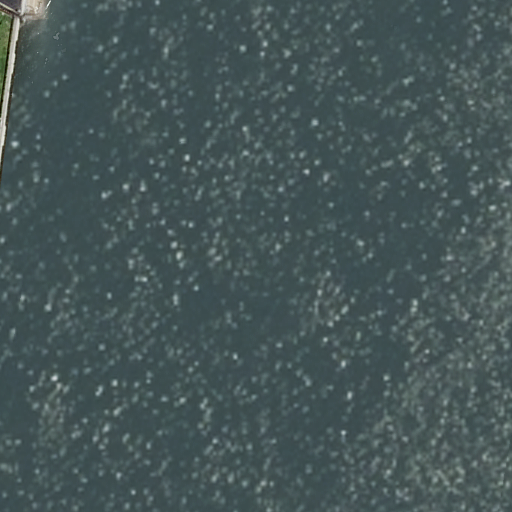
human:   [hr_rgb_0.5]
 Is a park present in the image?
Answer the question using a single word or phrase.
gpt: yes

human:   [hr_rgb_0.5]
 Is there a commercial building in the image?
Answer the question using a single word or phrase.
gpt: no

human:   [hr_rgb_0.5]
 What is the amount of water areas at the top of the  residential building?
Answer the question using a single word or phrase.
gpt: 0

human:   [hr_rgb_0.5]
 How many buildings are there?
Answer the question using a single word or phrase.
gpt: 1

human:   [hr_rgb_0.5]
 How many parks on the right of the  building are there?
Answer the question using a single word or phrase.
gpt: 0

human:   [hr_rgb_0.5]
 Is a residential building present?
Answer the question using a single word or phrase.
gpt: yes

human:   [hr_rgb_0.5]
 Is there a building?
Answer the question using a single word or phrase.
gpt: yes

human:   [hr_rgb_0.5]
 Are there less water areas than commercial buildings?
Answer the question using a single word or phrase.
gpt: no

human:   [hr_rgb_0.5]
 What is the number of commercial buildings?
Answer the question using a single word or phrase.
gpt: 0

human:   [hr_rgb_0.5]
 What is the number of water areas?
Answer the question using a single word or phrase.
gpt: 1

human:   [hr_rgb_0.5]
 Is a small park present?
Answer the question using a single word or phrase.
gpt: no

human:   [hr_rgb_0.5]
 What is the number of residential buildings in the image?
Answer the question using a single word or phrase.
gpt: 1

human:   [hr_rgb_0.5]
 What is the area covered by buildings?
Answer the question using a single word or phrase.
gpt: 7m2

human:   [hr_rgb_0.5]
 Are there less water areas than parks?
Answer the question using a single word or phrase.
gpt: no

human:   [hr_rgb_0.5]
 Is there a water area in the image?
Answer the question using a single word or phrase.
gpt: yes

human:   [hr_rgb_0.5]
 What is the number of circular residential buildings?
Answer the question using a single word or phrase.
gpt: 0

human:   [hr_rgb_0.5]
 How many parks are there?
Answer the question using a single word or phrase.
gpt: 1

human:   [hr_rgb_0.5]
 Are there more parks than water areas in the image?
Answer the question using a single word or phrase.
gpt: no

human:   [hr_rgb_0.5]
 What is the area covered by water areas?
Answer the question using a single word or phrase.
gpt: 10518m2

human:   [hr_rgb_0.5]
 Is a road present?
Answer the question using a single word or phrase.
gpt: no

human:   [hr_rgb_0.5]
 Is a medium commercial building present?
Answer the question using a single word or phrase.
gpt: no

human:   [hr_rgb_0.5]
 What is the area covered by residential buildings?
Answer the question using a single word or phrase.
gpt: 7m2

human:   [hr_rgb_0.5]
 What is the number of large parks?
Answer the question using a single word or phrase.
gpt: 1

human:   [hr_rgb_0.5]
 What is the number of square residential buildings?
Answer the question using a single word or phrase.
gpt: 0

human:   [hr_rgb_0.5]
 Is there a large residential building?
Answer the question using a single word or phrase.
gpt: no

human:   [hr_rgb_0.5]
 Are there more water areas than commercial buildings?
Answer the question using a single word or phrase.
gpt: yes

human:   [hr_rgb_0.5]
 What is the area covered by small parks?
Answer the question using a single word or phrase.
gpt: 0m2

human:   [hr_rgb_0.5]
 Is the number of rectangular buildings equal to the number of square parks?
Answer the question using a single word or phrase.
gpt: no

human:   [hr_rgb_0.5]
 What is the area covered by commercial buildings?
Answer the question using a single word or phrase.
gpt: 0m2

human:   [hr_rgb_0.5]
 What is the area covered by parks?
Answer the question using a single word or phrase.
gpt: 8197m2

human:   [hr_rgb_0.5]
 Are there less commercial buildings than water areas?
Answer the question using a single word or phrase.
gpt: yes

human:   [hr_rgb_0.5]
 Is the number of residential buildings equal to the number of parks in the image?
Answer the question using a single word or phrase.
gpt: yes

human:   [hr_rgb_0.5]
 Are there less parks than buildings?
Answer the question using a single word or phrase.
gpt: no

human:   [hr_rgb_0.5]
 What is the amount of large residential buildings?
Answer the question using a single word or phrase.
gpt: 0

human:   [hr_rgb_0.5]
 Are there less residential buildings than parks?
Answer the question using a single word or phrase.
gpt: no

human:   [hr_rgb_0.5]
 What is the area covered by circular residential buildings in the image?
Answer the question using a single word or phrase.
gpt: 0m2

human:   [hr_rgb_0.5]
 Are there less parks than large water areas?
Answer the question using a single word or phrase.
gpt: no

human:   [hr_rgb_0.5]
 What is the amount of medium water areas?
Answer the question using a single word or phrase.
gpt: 0

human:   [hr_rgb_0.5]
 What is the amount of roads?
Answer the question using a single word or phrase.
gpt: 0

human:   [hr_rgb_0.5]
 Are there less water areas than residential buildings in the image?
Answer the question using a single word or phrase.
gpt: no

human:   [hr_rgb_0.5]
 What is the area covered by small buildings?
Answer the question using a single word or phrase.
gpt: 7m2

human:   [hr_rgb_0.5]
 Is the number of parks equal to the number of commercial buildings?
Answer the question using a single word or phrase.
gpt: no

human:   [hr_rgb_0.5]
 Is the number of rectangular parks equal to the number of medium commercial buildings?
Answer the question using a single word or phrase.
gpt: yes

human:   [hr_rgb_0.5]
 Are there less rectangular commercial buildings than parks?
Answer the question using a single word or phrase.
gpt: yes

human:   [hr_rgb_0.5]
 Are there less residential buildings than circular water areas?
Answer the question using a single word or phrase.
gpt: no

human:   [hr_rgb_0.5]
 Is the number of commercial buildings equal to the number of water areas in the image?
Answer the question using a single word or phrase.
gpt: no

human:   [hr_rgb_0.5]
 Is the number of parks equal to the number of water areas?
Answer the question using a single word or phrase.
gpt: yes

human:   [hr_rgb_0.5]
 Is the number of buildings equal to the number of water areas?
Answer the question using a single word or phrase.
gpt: yes

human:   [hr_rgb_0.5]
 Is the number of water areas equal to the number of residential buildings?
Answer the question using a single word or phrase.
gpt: yes

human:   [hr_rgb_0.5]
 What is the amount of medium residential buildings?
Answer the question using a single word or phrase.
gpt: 0

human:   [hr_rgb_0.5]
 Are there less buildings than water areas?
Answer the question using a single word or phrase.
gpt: no

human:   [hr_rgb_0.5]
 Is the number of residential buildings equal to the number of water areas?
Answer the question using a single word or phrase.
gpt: yes

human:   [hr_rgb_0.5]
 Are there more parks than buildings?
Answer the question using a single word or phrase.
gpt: no

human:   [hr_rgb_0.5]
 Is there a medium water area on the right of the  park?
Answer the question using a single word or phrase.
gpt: no

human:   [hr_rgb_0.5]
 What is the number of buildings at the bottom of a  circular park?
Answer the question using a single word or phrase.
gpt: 0

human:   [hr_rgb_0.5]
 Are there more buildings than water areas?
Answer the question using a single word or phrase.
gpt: no

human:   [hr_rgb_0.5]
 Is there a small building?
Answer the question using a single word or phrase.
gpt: yes

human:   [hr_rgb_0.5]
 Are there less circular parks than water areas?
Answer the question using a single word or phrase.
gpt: yes

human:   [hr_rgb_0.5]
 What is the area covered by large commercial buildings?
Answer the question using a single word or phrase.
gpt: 0m2

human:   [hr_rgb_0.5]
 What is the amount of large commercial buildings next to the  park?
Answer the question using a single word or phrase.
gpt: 0

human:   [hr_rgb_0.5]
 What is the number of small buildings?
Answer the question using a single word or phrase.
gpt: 1

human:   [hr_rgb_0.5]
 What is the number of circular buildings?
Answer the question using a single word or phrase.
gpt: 0

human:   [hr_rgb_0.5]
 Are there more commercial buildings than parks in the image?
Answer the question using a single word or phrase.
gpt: no

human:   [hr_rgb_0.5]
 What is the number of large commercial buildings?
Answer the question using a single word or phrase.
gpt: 0